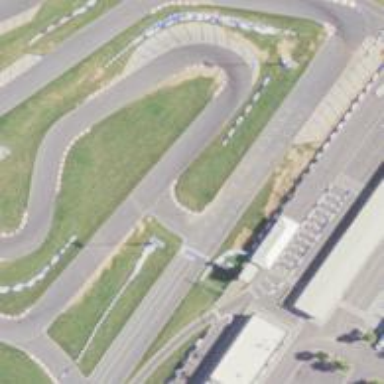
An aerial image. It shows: Raceway for motor sports.